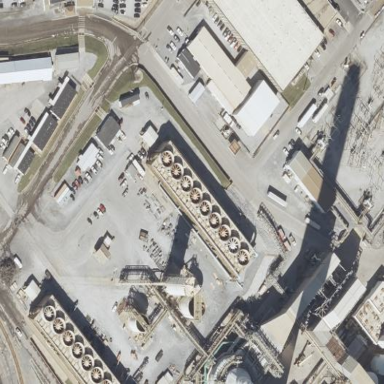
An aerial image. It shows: Industrial building used for cooling purposes.